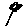
Label: flower